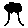
Label: tree